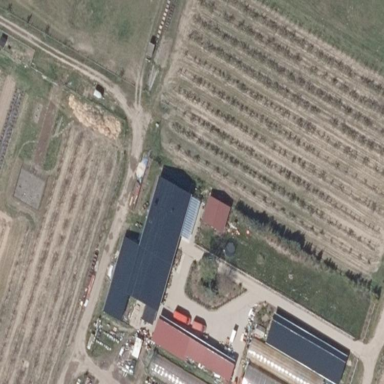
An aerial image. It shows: Orchard.